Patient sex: M
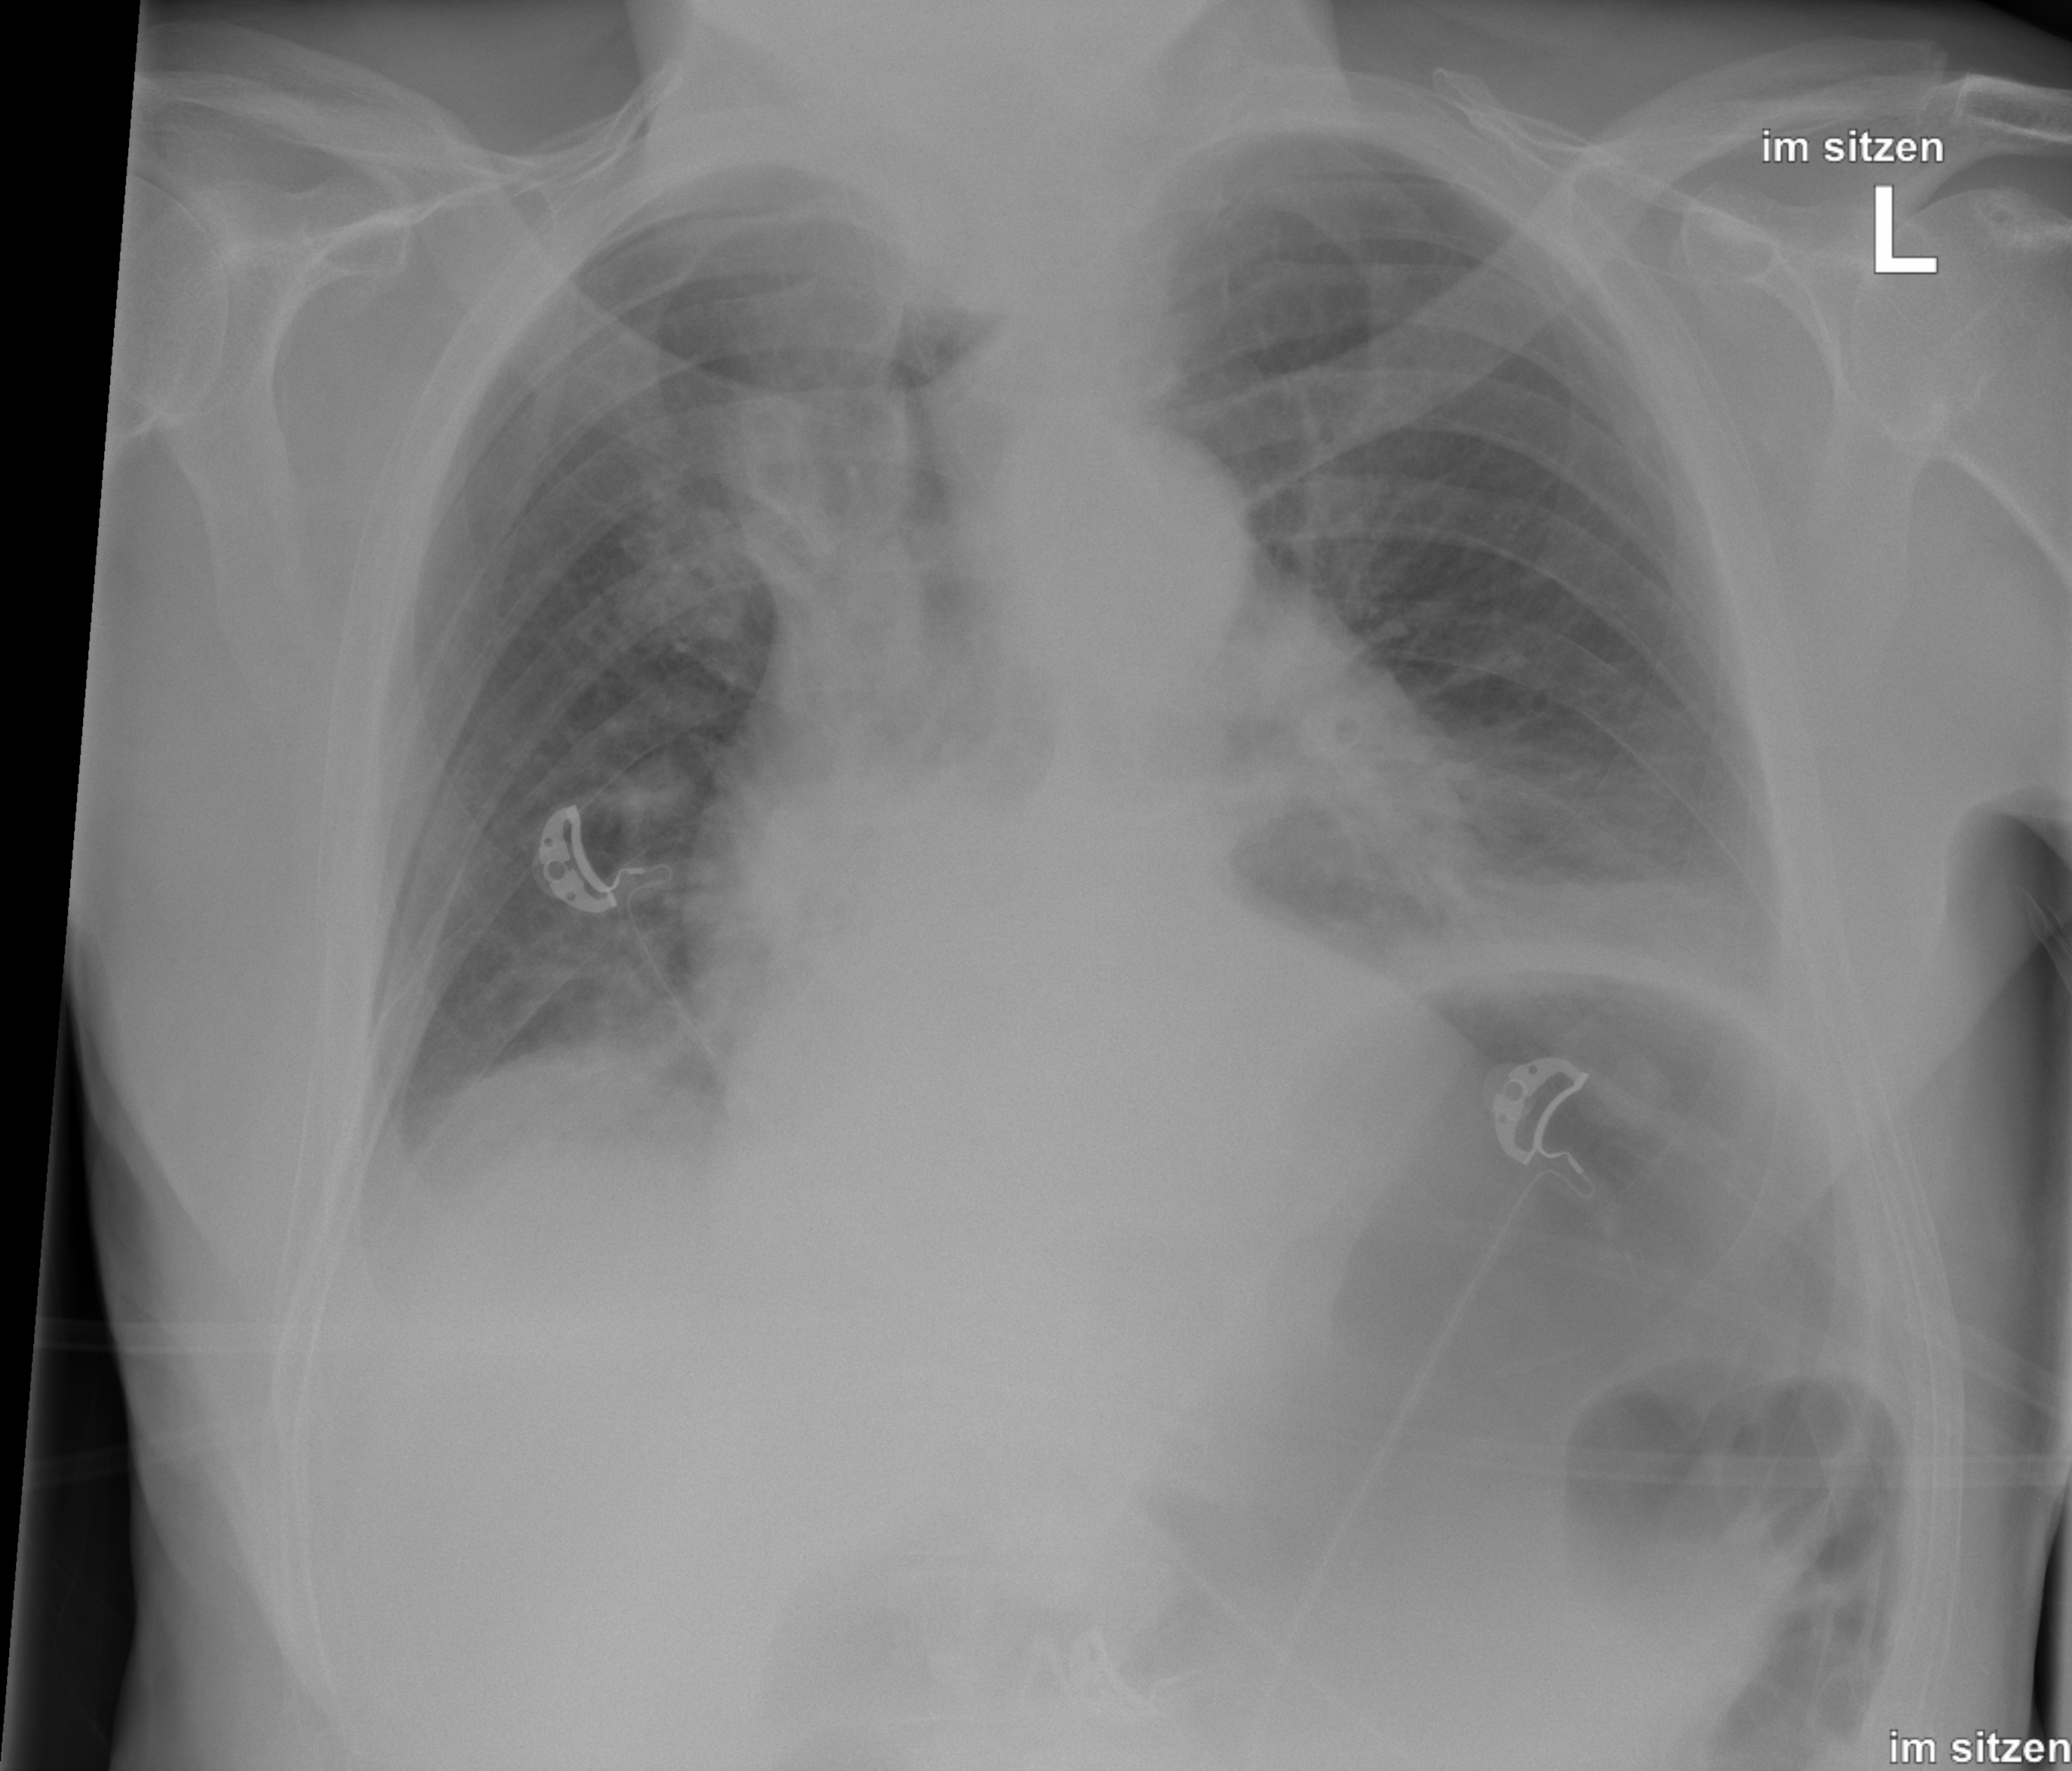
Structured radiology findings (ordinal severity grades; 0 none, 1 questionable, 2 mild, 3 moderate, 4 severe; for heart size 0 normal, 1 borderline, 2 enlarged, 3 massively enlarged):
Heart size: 1
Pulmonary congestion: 2
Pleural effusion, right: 0
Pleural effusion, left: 1
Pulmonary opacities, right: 2
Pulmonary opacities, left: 2
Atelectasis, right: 2
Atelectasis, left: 2